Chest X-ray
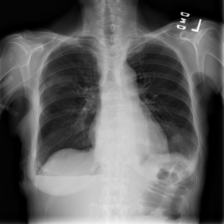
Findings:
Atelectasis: negative
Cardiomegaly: negative
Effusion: negative
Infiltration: positive
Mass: negative
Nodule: negative
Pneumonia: negative
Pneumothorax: positive
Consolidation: negative
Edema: negative
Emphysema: negative
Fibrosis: negative
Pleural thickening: negative
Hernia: negative